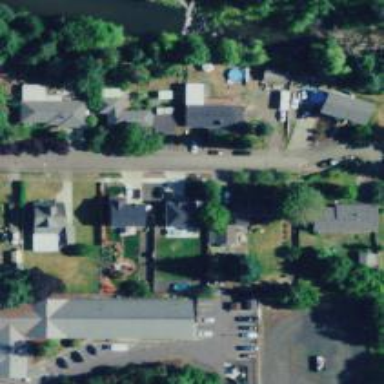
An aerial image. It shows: Residential road with sidewalk on the left side.